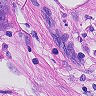
Metastatic tissue present: yes